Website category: auto
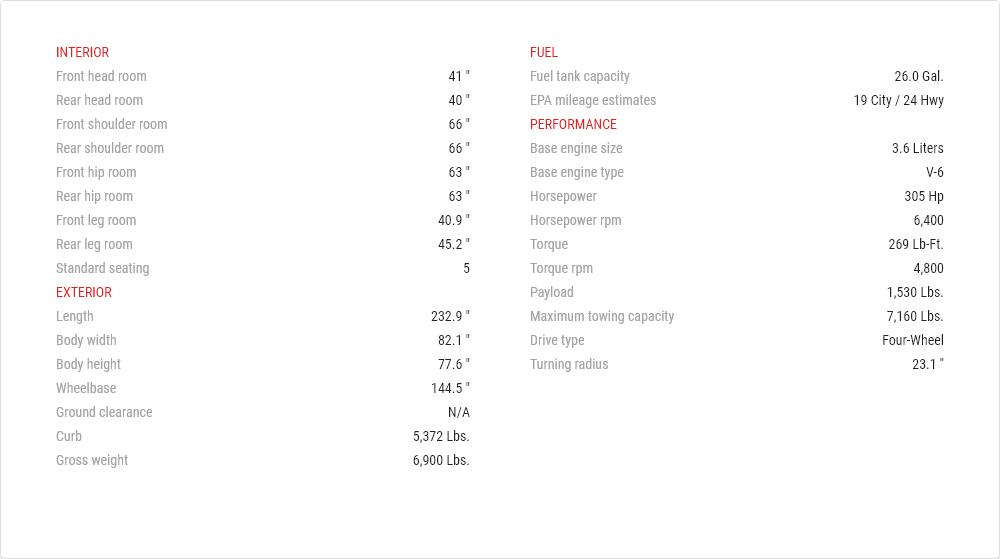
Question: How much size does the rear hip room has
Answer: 63 "

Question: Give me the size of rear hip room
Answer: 63 "

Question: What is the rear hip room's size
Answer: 63 "

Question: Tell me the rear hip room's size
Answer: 63 "

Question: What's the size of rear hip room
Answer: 63 "

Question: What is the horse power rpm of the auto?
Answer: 6,400

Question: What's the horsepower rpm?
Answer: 6,400

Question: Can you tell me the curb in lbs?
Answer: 5,372 lbs.

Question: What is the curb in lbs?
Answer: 5,372 lbs.

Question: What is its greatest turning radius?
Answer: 23.1 ''

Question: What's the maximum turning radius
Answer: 23.1 ''

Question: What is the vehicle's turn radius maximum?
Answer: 23.1 ''

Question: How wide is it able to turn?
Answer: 23.1 ''

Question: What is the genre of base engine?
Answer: V-6

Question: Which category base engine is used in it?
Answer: V-6

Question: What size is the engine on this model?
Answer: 3.6 liters

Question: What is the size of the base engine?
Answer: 3.6 liters

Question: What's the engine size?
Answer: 3.6 liters

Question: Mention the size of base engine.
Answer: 3.6 liters

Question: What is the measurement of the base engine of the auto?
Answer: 3.6 liters

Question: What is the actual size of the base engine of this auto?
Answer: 3.6 liters

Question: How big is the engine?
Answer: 3.6 liters

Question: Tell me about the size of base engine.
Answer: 3.6 liters

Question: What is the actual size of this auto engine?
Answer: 3.6 liters

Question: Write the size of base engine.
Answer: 3.6 liters

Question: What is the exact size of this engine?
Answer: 3.6 liters

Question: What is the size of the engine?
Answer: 3.6 liters

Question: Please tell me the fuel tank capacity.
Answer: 26.0 gal.

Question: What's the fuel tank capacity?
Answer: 26.0 gal.

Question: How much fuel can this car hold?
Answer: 26.0 gal.

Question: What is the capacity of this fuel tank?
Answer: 26.0 gal.

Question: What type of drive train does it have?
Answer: four-wheel

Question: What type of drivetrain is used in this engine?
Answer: four-wheel

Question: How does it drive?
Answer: four-wheel

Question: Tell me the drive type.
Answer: four-wheel

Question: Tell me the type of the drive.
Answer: four-wheel

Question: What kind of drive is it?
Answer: four-wheel

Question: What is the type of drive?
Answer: four-wheel

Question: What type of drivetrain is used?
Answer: four-wheel

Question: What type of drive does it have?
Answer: four-wheel

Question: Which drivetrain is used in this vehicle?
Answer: four-wheel

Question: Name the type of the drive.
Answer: four-wheel

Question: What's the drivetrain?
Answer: four-wheel

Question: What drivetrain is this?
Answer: four-wheel

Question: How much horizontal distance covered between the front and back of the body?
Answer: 144.5 "

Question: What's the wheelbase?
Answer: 144.5 "

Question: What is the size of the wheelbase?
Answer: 144.5 "

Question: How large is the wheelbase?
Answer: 144.5 "

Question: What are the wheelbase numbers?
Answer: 144.5 "

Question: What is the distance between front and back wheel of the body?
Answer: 144.5 "

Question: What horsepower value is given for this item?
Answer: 305 hp

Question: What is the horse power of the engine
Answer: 305 hp

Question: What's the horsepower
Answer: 305 hp

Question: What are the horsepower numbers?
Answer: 305 hp

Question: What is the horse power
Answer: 305 hp

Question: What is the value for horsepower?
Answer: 305 hp

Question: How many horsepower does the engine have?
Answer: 305 hp

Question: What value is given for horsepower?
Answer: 305 hp

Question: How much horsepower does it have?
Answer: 305 hp

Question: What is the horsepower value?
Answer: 305 hp

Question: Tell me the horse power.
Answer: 305 hp

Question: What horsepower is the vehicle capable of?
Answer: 305 hp

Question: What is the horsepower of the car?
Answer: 305 hp

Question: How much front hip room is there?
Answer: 63 "